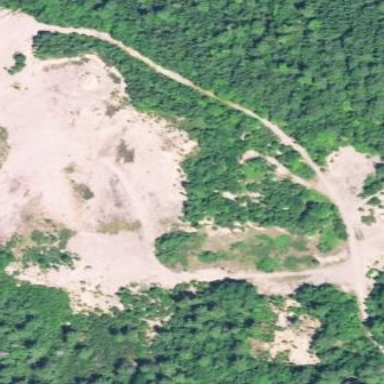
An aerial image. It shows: Quarry area where gravel is extracted.